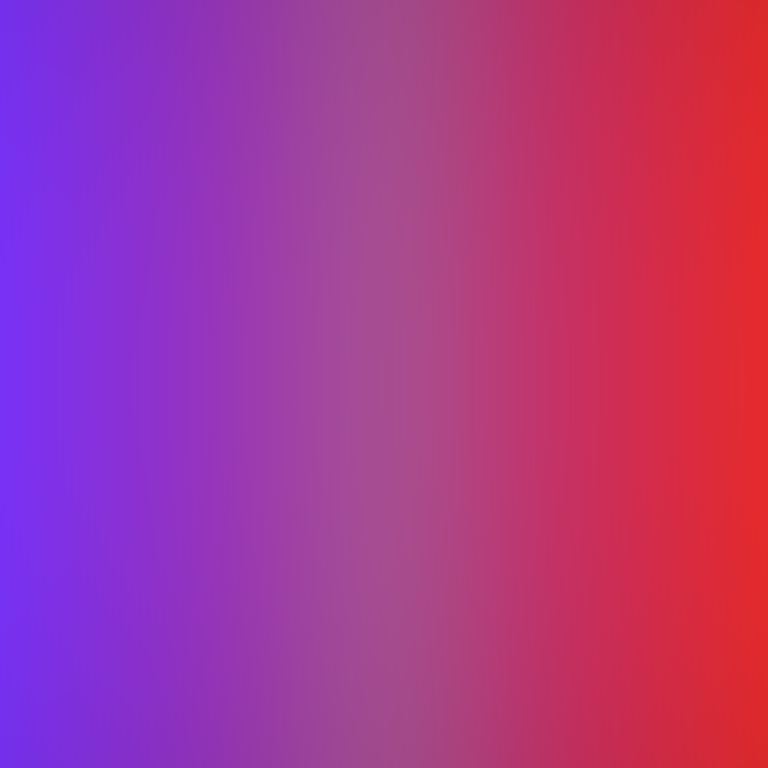
Abstract light effect, smooth gradient from violet to red, calm atmosphere, soft blend, no room, no furniture, no objects.